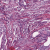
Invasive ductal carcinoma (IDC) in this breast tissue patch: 0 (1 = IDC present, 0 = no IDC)